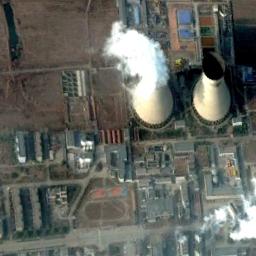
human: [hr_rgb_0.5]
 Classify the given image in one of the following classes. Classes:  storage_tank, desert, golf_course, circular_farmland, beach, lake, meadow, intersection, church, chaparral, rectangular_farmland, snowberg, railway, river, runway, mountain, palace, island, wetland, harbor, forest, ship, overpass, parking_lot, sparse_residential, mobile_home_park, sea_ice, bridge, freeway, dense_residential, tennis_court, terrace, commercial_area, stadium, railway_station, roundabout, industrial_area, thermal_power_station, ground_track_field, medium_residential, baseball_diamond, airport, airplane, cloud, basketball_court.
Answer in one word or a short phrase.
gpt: thermal_power_station